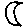
Label: moon